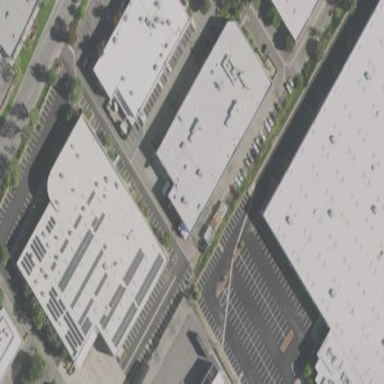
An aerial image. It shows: Warehouse building.